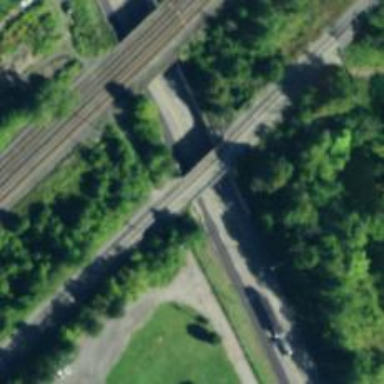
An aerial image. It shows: Abandoned railroad bridge.